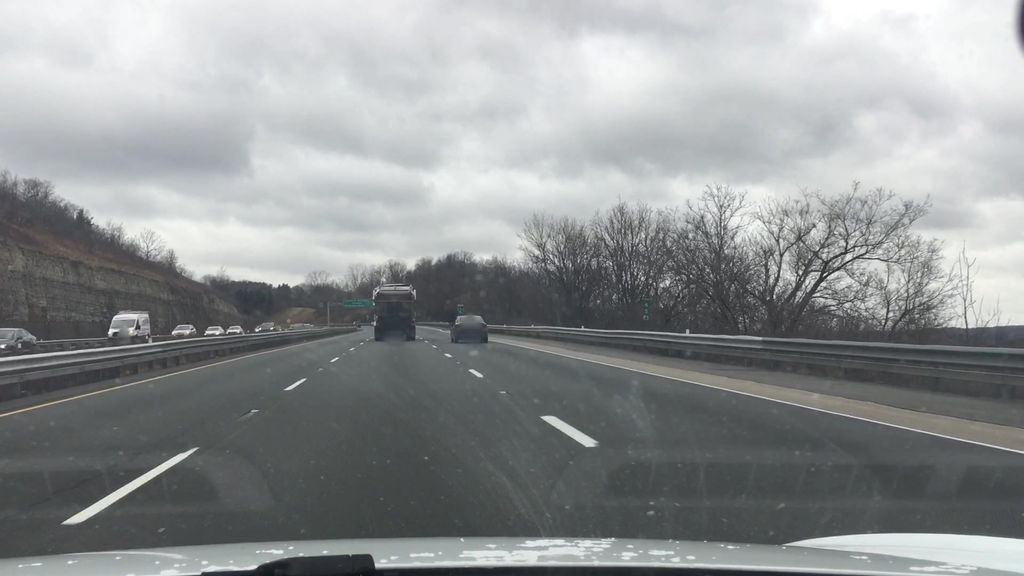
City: hamilton